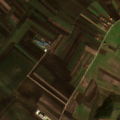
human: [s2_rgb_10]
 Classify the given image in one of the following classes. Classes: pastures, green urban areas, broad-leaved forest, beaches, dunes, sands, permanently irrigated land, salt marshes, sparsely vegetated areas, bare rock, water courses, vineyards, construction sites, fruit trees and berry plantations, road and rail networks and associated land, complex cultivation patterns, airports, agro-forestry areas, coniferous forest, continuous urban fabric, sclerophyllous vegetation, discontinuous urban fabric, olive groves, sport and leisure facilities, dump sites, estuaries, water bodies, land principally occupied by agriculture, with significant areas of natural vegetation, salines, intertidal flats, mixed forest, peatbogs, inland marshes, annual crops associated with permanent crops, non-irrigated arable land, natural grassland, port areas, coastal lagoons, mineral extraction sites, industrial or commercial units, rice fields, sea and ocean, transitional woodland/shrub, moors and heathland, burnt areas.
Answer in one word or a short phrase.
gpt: discontinuous urban fabric, non-irrigated arable land, pastures